Question: '''
session.save_handler = memcached
session.save_path = "127.0.0.1:11211"
session.gc_maxlifetime = 86400
'''
The rest it standard. I expect the session to be kept alive for at least 86400 seconds since the last time user visited the page, ie If I started a session and visited page 5 minutes later, the session should expire only after another '86400' seconds.
However, now session expires after roughly an hour. I've attached screenshot for the .

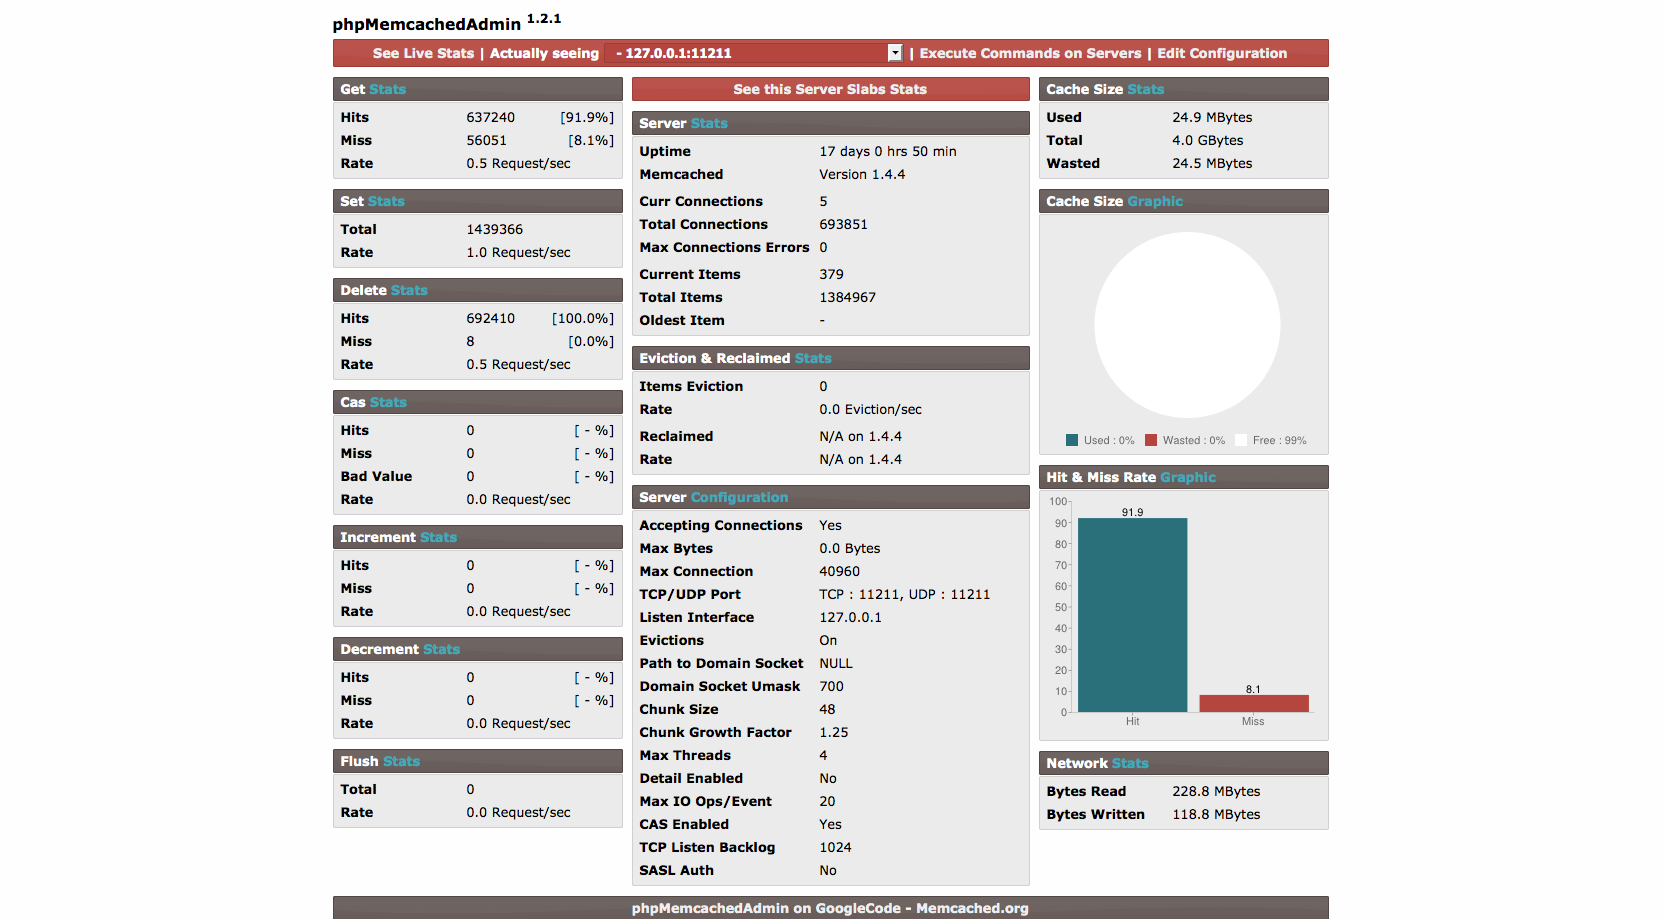
Answer: There are other parameters that might apply:
Your session cookie might expire early. Calling session_set_cookie_params(86400) will ensure that your session cookie exists as long as your actual session.
Also, gc_maxlifetime set a maximum for your session lifetime. Don't forget that the garbage collection is triggered by a probability: <URL>:
> session.gc_divisor coupled with session.gc_probability defines the probability that the gc (garbage collection) process is started on every session initialization. The probability is calculated by using gc_probability/gc_divisor, e.g. 1/100 means there is a 1% chance that the GC process starts on each request. session.gc_divisor defaults to 100.
You might try to check/change these settings too.